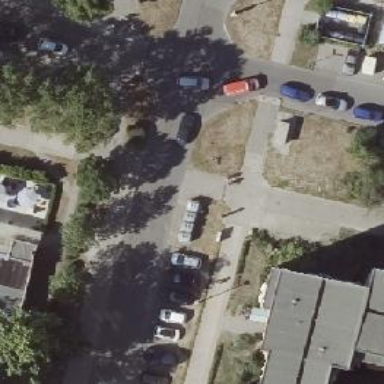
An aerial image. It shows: Residential road with concrete surface and separate sidewalk.